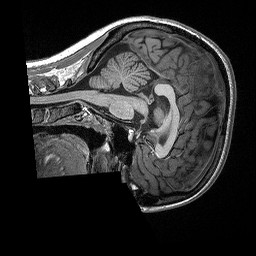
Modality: T1w
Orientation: sagittal
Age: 20
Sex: female
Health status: healthy
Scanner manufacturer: siemens
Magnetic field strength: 3 T
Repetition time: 2.3 s
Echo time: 0.00298 s